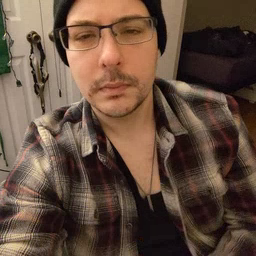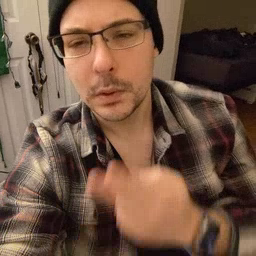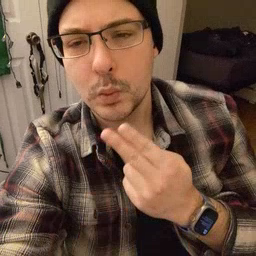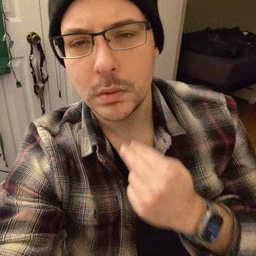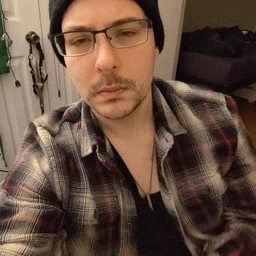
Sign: cute